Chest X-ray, AP view. Patient: 38 years old, sex M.
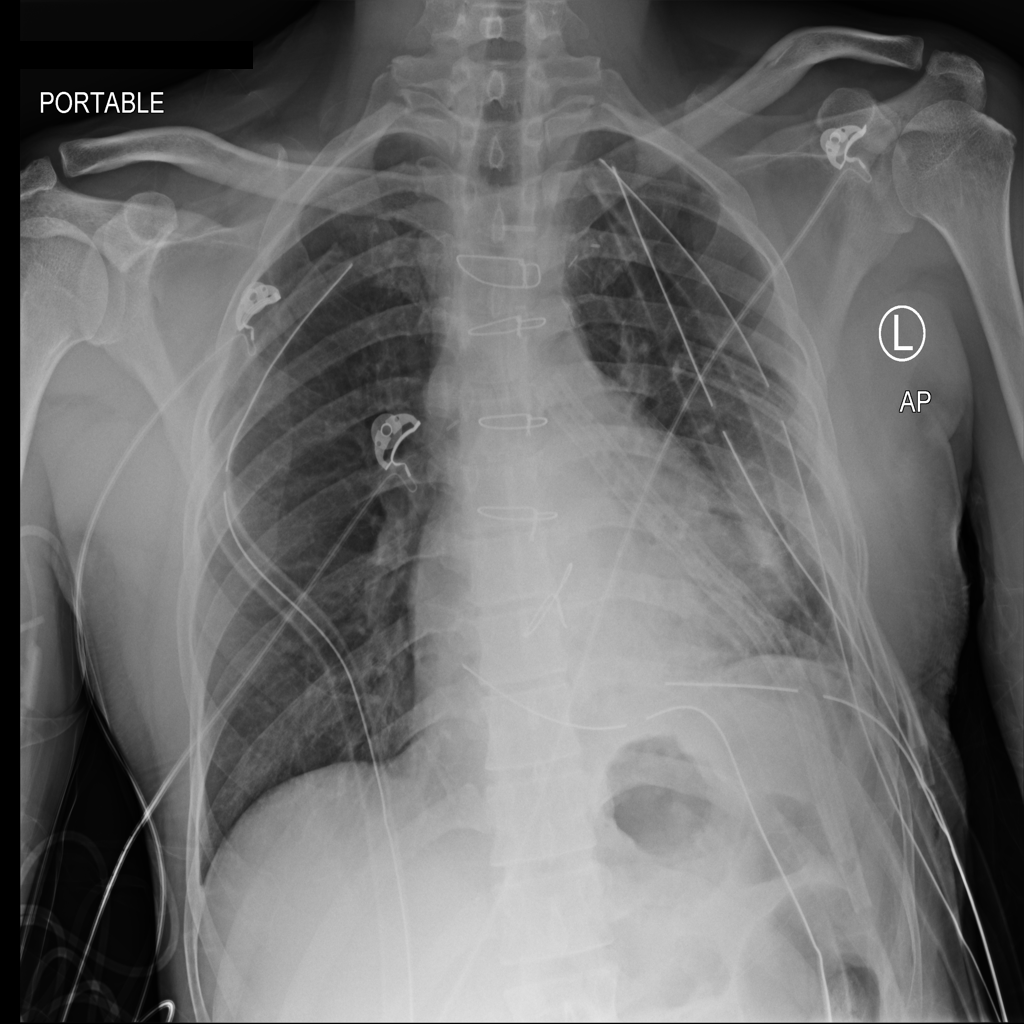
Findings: No Finding